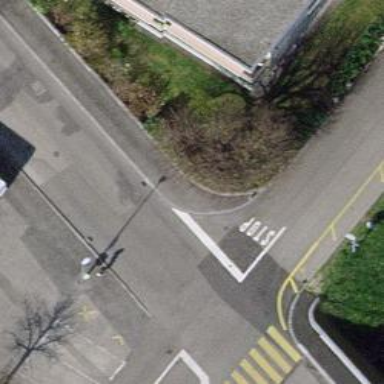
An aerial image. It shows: Asphalt sidewalk.